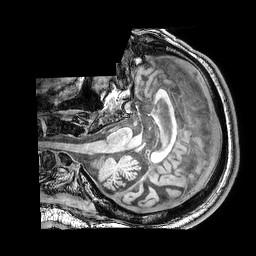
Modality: T1w
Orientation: axial
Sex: male
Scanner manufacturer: philips
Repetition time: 0.008135 s
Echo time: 0.00373 s